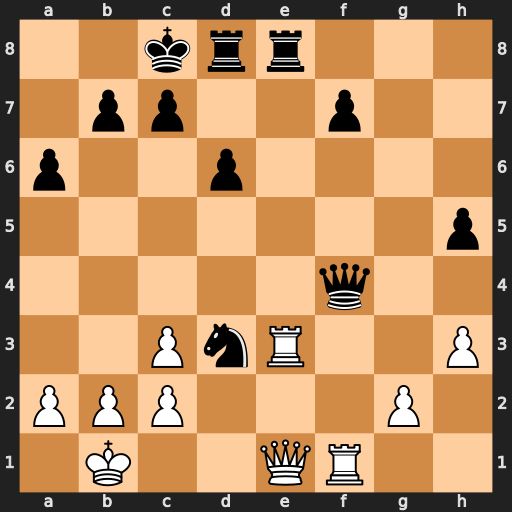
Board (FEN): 2krr3/1pp2p2/p2p4/7p/5q2/2PnR2P/PPP3P1/1K2QR2
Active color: w
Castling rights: -
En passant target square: -
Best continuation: Rxe8 Nxe1 Rxd8+ Kxd8 Rxf4